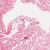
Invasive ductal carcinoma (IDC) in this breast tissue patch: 0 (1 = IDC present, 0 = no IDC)